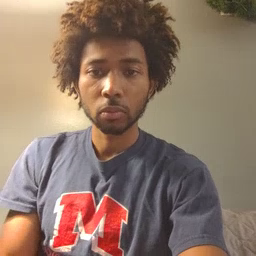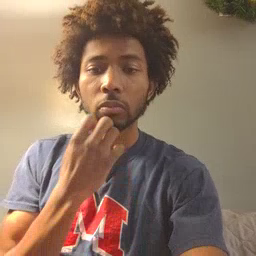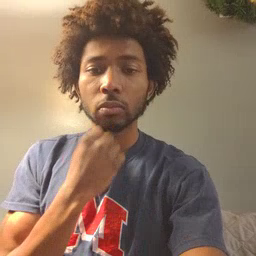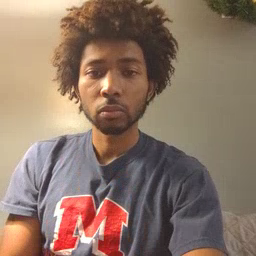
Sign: underwear